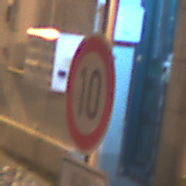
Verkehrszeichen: Geschwindigkeit10
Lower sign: ZeitangabenOhneBeschraenkungAufWochentage2
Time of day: Night
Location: Outdoor (Urban)
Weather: Clear
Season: NotSpecified
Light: Artificial